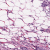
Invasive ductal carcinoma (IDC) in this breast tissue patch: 1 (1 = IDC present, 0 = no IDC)